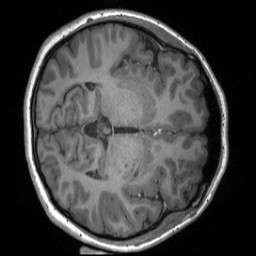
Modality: T1w
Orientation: axial